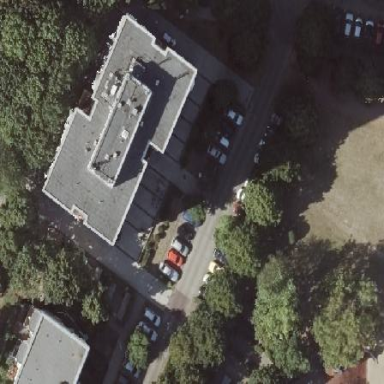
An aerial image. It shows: Apartment building with flat roof.